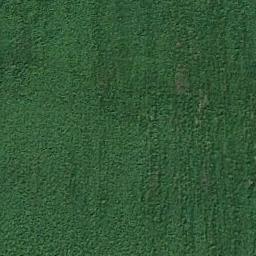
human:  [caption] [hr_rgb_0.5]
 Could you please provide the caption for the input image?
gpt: The meadow is dense but uneven .

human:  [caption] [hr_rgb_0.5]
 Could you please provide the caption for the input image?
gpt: The meadow is full of green grass .

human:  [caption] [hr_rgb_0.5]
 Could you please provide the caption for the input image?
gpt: This meadow has evenly distributed dense grasses .

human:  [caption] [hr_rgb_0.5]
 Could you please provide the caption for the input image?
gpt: There is a wood on the grass .

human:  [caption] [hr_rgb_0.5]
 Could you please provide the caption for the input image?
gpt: A dense meadow with many green grass .